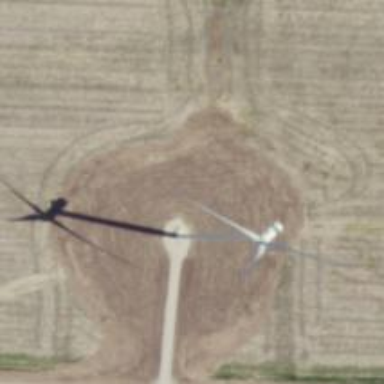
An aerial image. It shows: Wind generator powered by Vestas horizontal axis wind turbine.